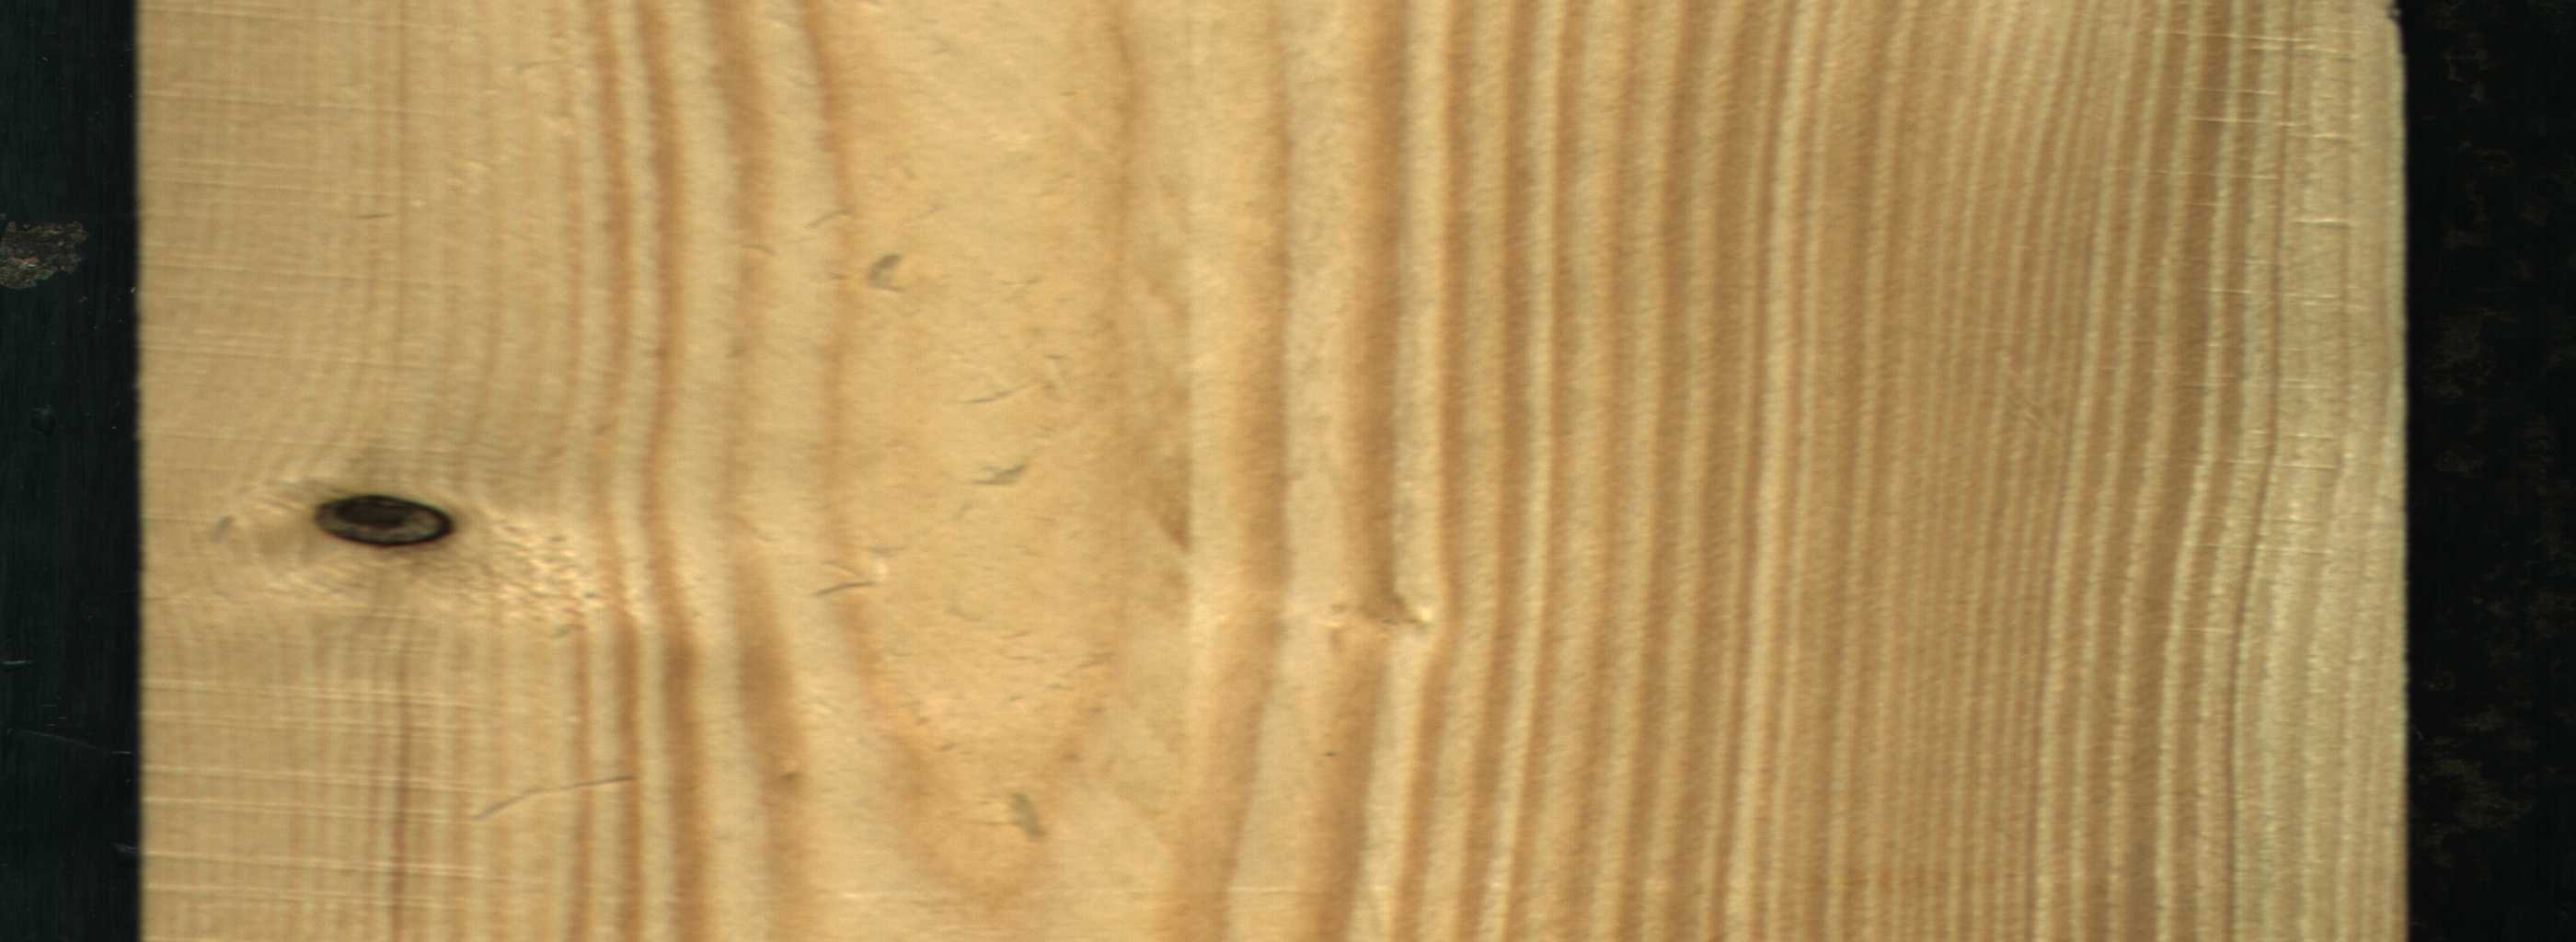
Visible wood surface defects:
Dead_Knot